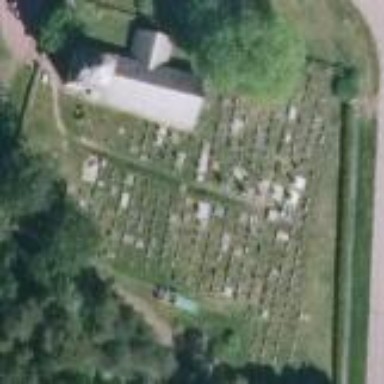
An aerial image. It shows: Graveyard.